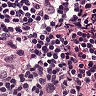
Metastatic tissue present: yes